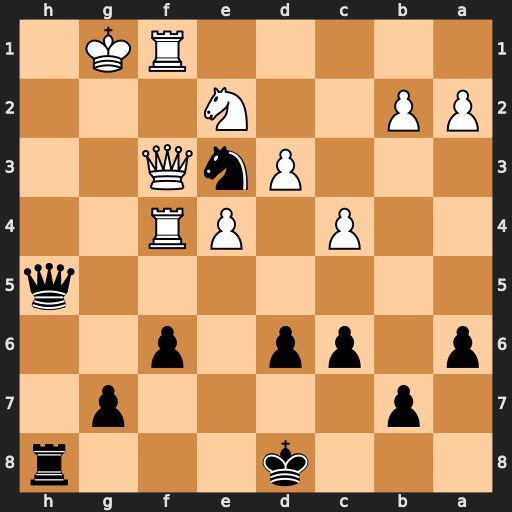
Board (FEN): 3k3r/1p4p1/p1pp1p2/7q/2P1PR2/3PnQ2/PP2N3/5RK1
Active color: b
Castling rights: -
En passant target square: -
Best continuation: Qh2#